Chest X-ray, AP view. Patient: 56 years old, sex M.
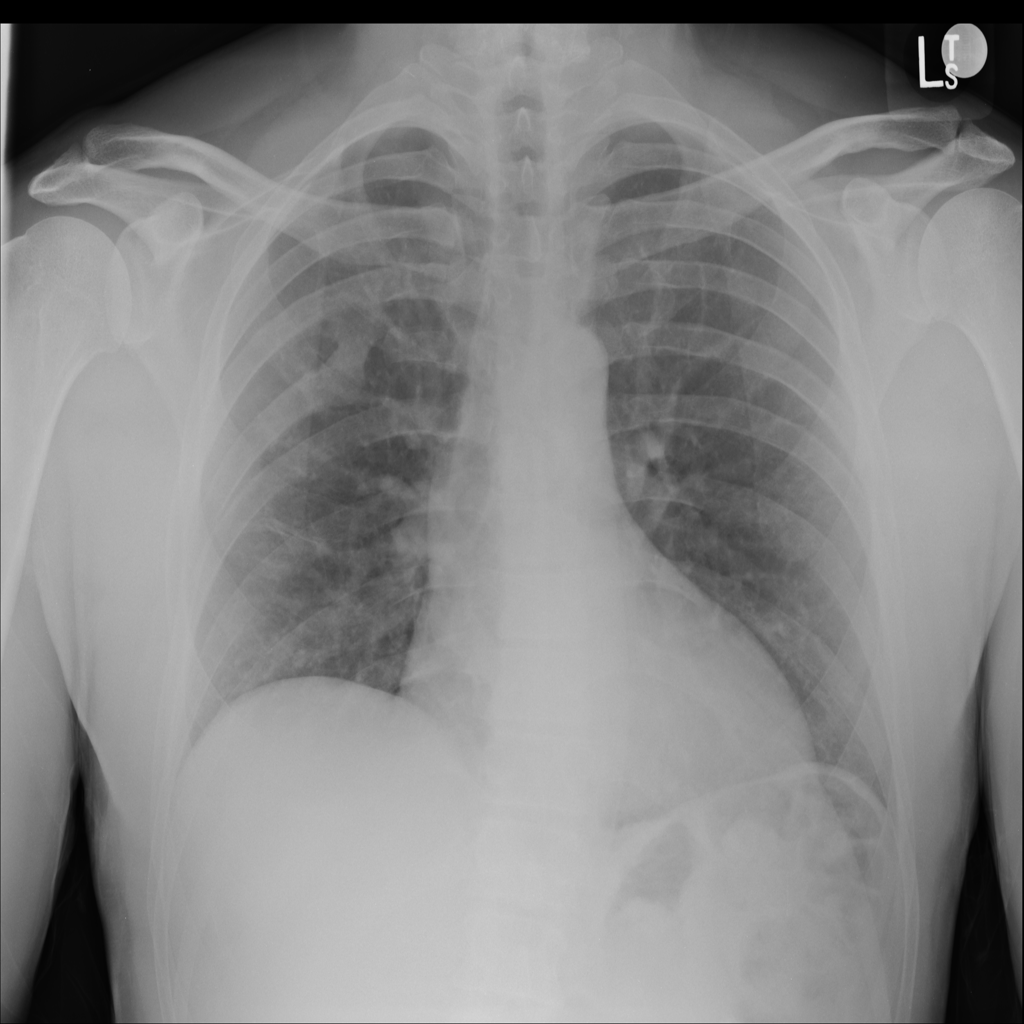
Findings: No Finding